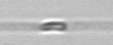
Label: Leptocylindrus